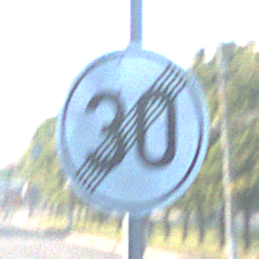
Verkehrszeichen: EndeGeschwindigkeit30
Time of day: MorningAfternoon
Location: Outdoor (Urban)
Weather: Clear
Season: NotSpecified
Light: Natural